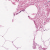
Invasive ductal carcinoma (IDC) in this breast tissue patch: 0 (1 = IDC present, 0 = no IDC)